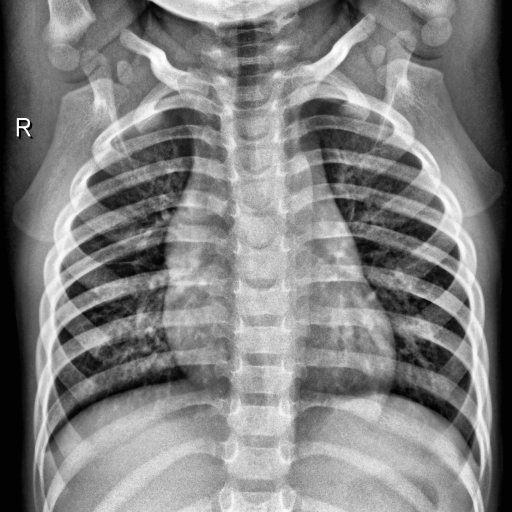
Finding: NORMAL